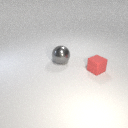
large gray metal sphere behind small red rubber cube